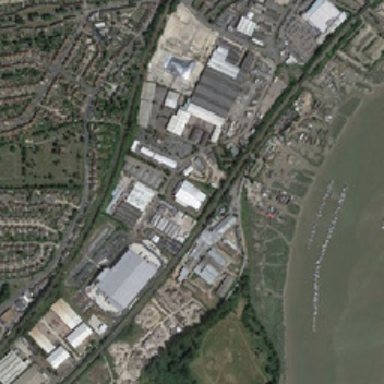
Many home plants and rivers .